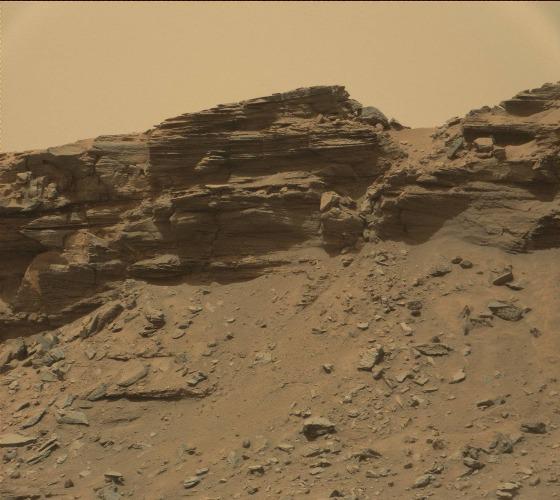
Terrain classes present: Bedrock, Gravel / Sand / Soil, Rock, Shadow, Sky / Distant Mountains